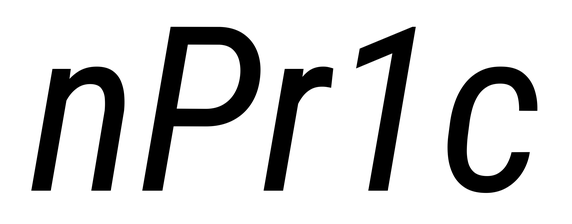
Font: Roboto-Italic_Condensed_Italic